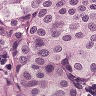
Metastatic tissue present: yes